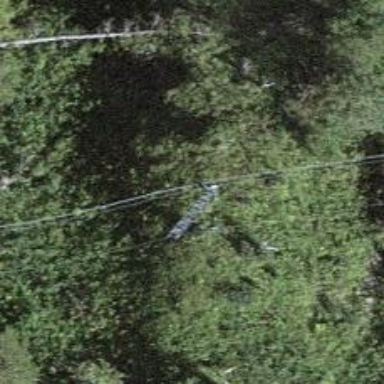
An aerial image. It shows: Pylon for aerialway.